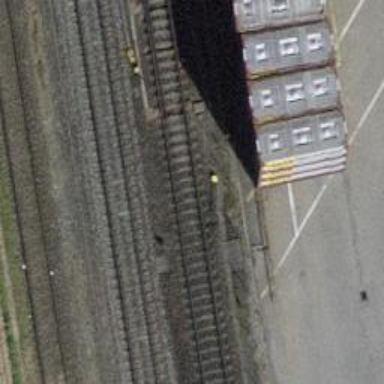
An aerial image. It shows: Railway switch.